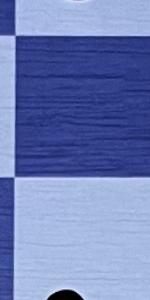
Label: Empty